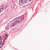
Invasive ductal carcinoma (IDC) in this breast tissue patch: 0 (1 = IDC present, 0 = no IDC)